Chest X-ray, PA view. Patient: 31 years old, sex F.
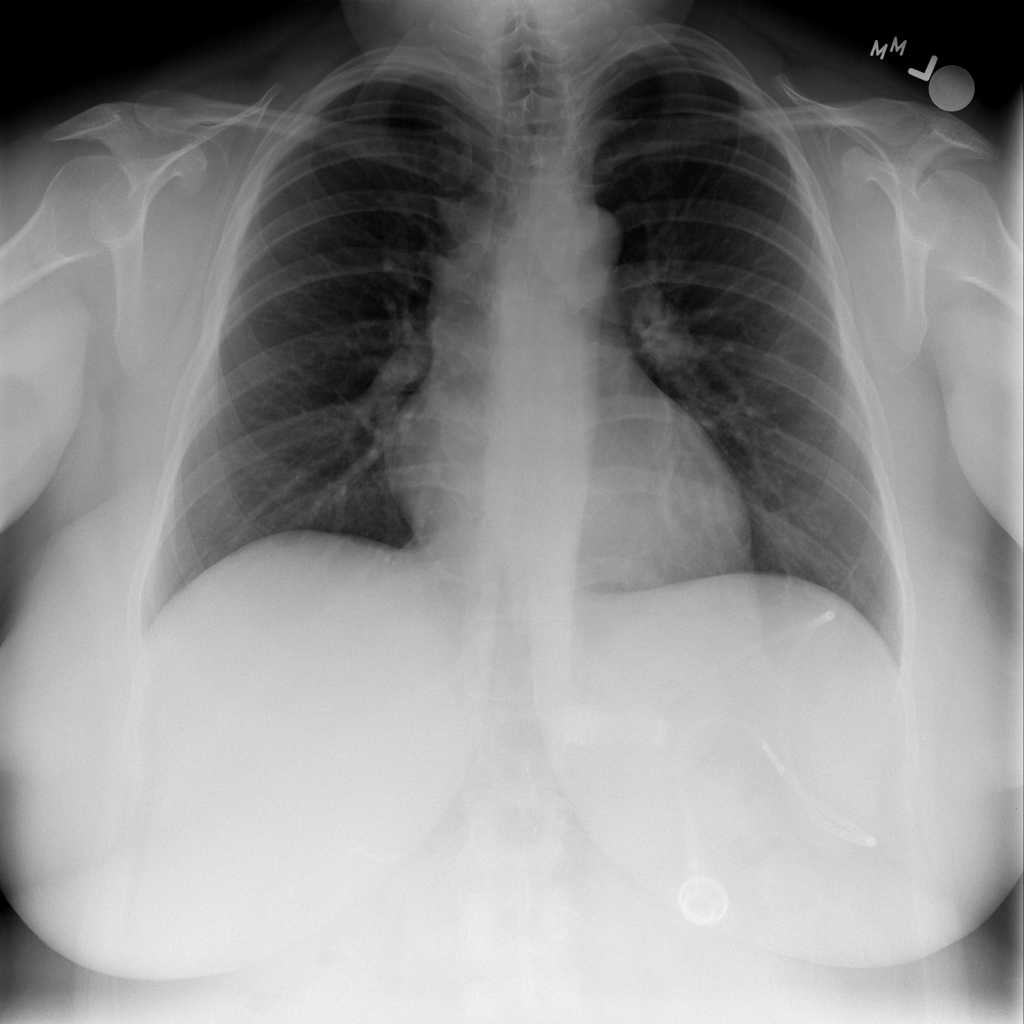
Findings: No Finding